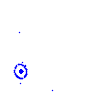
Particle: pion